Question: I have an model as you can see here:
'''
public partial class AssistanceJuror
{
public int Id { get; set; }
public System.DateTime Date { get; set; }
public int UserId { get; set; }
public int AssistanceId { get; set; }
public virtual User User { get; set; }
public virtual Assistance Assistance { get; set; }
}
'''
I have an action in my controller that returns my 'edit' view .
'''
@model DomainClass.AssistanceJuror
@{
ViewBag.Title = "View1";
Layout = "~/Views/Shared/_LayoutIdeaOtherPage.cshtml";
}
<h2>View1</h2>
@using (Html.BeginForm()) {
@Html.ValidationSummary(true)
<fieldset>
<legend>AssistanceJuror</legend>
@Html.HiddenFor(model => model.Id)
<div class="editor-label">
@Html.LabelFor(model => model.Date)
</div>
<div class="editor-field">
@Html.EditorFor(model => model.Date)
@Html.ValidationMessageFor(model => model.Date)
</div>
<div class="editor-label">
@Html.LabelFor(model => model.UserId)
</div>
<div class="editor-field">
@Html.EditorFor(model => model.UserId)
@Html.ValidationMessageFor(model => model.UserId)
</div>
<div class="editor-label">
@Html.LabelFor(model => model.AssistanceId)
</div>
<div class="editor-field">
@Html.EditorFor(model => model.AssistanceId)
@Html.ValidationMessageFor(model => model.AssistanceId)
</div>
<p>
<input type="submit" value="Save" />
</p>
</fieldset>
}
<div>
@Html.ActionLink("Back to List", "Index")
</div>
@section Scripts {
@Scripts.Render("~/bundles/jqueryval")
}
'''
My edit action is like this :
'''
public ActionResult EditExpert(int id)
{
ViewBag.listAssistance = new SelectList(objAssistanceRepository.ReturnAssitanceWithoutExpert(), "Id",
"AssistanceName");
AssistanceJuror t = new AssistanceJuror();
if (objAssistanceJurorRepository.FindBy(i => i.UserId == id).Count() == 1)
{
t = objAssistanceJurorRepository.FindBy(i => i.UserId == id).First();
}
return View(t);
}
'''
My post
'''
[HttpPost]
[Authorize(Roles = "Admin,Expert")]
public ActionResult EditExpert(AssistanceJuror assistanceJuror)
{
}
'''
Let explain my problem in 'edit' action i return an 'AssistanceJuror' to my view with 'id=5' ,but as you can see i hold the 'AssistanceJuror.id' in '@Html.HiddenFor(model => model.Id)' ,but after clicking on submit button the id that is returned by view is changed to '4' .

Best regards
I change this :
'''
@Html.HiddenFor(model => model.Id)
'''
to this :
'''
<div class="editor-label">
@Html.LabelFor(model => model.Id)
</div>
<div class="editor-field">
@Html.EditorFor(model => model.Id)
@Html.ValidationMessageFor(model => model.Id)
</div>
'''
And the value that appears in the textbox is '4' i mean the userid.
After executing the edit get maction my html code input values is like this :
'''
<form action="/Assistance/EditExpert/4" method="post"> <fieldset>
<legend>AssistanceJuror</legend>
<input data-val="true" data-val-number="The field Id must be a number." data-val-required="The Id field is required." id="Id" name="Id" type="hidden" value="4" />
<div class="editor-label">
<label for="UserId">UserId</label>
</div>
<div class="editor-field">
<input class="text-box single-line" data-val="true" data-val-number="The field UserId must be a number." data-val-required="The UserId field is required." id="UserId" name="UserId" type="number" value="4" />
<span class="field-validation-valid" data-valmsg-for="UserId" data-valmsg-replace="true"></span>
</div>
<div class="editor-label">
<label for="Date">Date</label>
</div>
<div class="editor-field">
<input class="text-box single-line" data-val="true" data-val-date="The field Date must be a date." data-val-required="The Date field is required." id="Date" name="Date" type="datetime" value="8/28/2014 12:38:01 PM" />
<span class="field-validation-valid" data-valmsg-for="Date" data-valmsg-replace="true"></span>
</div>
<div class="editor-label">
<label for="AssistanceId">AssistanceId</label>
</div>
<div class="editor-field">
<input class="text-box single-line" data-val="true" data-val-number="The field AssistanceId must be a number." data-val-required="The AssistanceId field is required." id="AssistanceId" name="AssistanceId" type="number" value="4" />
<span class="field-validation-valid" data-valmsg-for="AssistanceId" data-valmsg-replace="true"></span>
</div>
<p>
<input type="submit" value="Save" />
</p>
</fieldset>
</form>
'''
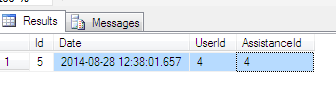
Answer: I finally found the problem .the problem was the name of the parameters :
In get method i get an id as you can see here :
'''
public ActionResult EditExpert(int id)
{
ViewBag.listAssistance = new SelectList(objAssistanceRepository.ReturnAssitanceWithoutExpert(), "Id",
"AssistanceName");
AssistanceJuror t = new AssistanceJuror();
if (objAssistanceJurorRepository.FindBy(i => i.UserId == id).Count() == 1)
{
t = objAssistanceJurorRepository.FindBy(i => i.UserId == id).First();
}
return View(t);
}
'''
So when the id is passed to this action the mvc tries to match these values to your model and here is the problem the mvc tries to put the id to your model's id but in fact this value that i get is user id after changing the name of the parameter to userid the problem solved :
'''
public ActionResult EditExpert(int userid)
{
ViewBag.listAssistance = new SelectList(objAssistanceRepository.ReturnAssitanceWithoutExpert(), "Id",
"AssistanceName");
AssistanceJuror t = new AssistanceJuror();
if (objAssistanceJurorRepository.FindBy(i => i.UserId == userid).Count() == 1)
{
t = objAssistanceJurorRepository.FindBy(i => i.UserId == userid).First();
}
return View(t);
}
'''